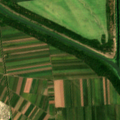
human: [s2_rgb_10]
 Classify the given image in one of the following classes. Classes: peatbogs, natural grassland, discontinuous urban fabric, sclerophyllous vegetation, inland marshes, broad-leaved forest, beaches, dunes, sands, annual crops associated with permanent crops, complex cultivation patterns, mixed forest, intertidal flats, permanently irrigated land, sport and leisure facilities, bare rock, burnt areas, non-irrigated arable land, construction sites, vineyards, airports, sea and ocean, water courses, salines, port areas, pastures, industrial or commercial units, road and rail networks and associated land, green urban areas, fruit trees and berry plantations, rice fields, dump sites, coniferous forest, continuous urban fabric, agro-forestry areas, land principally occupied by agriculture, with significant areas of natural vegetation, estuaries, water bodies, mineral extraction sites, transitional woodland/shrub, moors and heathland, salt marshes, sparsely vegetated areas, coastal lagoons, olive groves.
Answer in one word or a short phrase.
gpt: non-irrigated arable land, complex cultivation patterns, transitional woodland/shrub, water courses